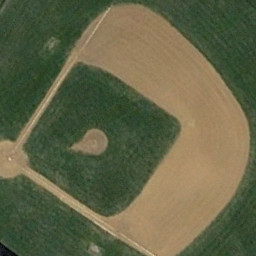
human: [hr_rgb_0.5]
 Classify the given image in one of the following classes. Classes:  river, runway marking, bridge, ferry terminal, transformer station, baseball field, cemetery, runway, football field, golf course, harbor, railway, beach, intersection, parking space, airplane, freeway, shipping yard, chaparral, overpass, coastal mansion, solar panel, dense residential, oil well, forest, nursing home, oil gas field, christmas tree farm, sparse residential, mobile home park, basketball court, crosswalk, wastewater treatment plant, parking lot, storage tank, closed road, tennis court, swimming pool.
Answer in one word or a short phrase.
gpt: baseball field